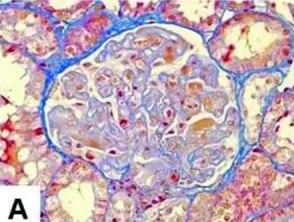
Light microscopy of initial renal biopsy specimens shows thickening of the glomerular capillary walls, thrombus-like structures within the glomerular capillary lumina, and a double-contour appearance along the glomerular capillary walls. Masson's trichrome stain x 400.
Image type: pathology (masson_trichrome)